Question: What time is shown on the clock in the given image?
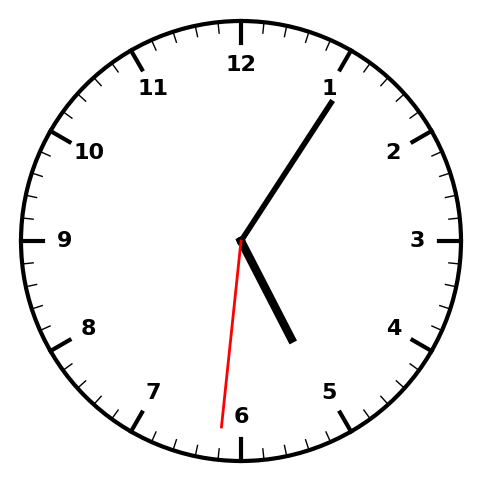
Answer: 05:05:31